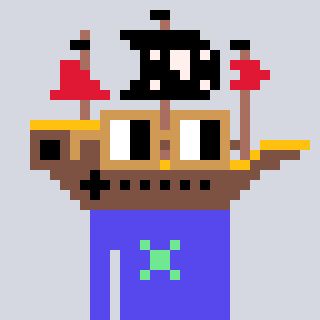
a pixel art character with square brown glasses, a pirateship-shaped head and a computerblue-colored body on a cool background